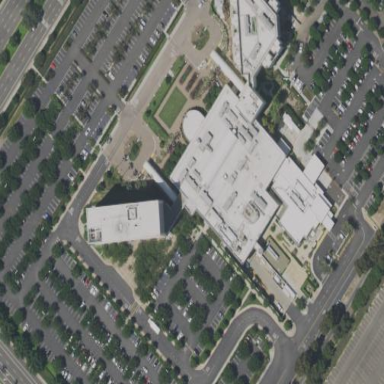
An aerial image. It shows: Hospital providing healthcare services.